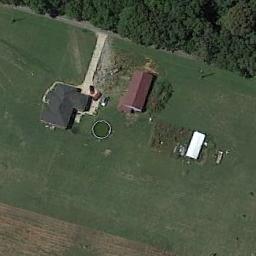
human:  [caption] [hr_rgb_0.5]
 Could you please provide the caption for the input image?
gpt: In a sparse residential area there is a house and many green trees and a road .

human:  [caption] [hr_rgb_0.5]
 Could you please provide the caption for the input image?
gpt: There are three buildings in the sparse residential area .

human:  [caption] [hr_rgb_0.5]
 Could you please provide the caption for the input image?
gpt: There are blocks of residential areas between the jungles .

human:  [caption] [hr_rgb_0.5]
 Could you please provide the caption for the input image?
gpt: The sparse residential is on the grass next to some trees .

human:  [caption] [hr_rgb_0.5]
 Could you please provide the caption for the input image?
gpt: A sparse residential area with three buildings and some green trees .